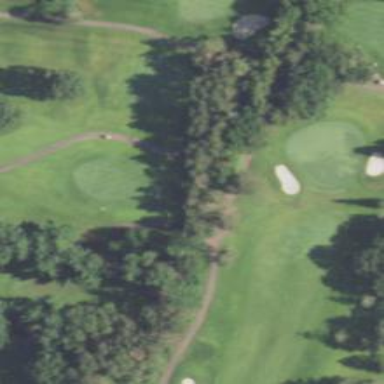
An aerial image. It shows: Asphalt service road that appears to be golf cart path.